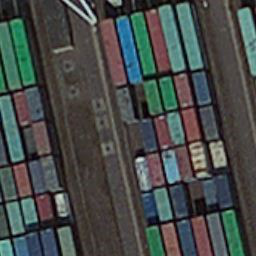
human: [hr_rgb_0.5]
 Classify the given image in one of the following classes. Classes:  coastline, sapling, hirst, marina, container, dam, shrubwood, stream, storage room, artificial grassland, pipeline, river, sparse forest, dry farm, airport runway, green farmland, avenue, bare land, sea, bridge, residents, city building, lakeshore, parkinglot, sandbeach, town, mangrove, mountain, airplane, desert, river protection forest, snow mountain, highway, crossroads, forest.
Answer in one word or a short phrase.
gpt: container